Question: Where do I use @XMLElement annotation in my class?
URL:<URL>
I want it to be
'''
<Orders>
<Order>
</Order>
</Orders>
'''
'''
<Orderss>
<Orders>
</Orders>
</Orderss>
'''

I have following classes for Orders in my project.
OrderResource.java :
'''
package com.dao;
import java.sql.Connection;
import java.sql.PreparedStatement;
import java.sql.ResultSet;
import java.util.ArrayList;
import javax.xml.bind.annotation.XmlElement;
import javax.xml.bind.annotation.XmlElementWrapper;
import com.dto.Orders;
public class OrderResource {
int total;
public ArrayList<Orders> GetOrders(Connection connection, int id) throws Exception
{
ArrayList<Orders> feedData = new ArrayList<Orders>();
ArrayList<Integer> itemsId;
try
{
PreparedStatement ps = connection.prepareStatement("SELECT o.id , o.userId FROM dbo.Orders o join dbo.Items I on o.itemId = I.id join dbo.Users u on o.UserId = u.Id where o.userId = ? group by o.id, o.userId");
ps.setInt(1, id);
ResultSet rs = ps.executeQuery();
while(rs.next())
{
Orders o = new Orders();
o.setId(rs.getInt("id"));
ps = connection.prepareStatement("SELECT o.ItemId, price FROM dbo.Orders o join dbo.Items I on o.itemId = I.id WHERE o.UserId= ? and o.Id = ?");
ps.setInt(1, rs.getInt("userId"));
ps.setInt(2, rs.getInt("id"));
ResultSet rs2 = ps.executeQuery();
itemsId = new ArrayList<Integer>();
total = 0;
while(rs2.next()){
itemsId.add(rs2.getInt("ItemId"));
total = total + rs2.getInt("price");
}
o.setItem(itemsId);
o.setUserId(rs.getInt("userId"));
o.setTotalAmount(total);
feedData.add(o);
}
return feedData;
}
catch(Exception e)
{
throw e;
}
}
}
'''
1. package com.webService; import java.sql.Connection;
import java.util.ArrayList;
import javax.ws.rs.GET;
import javax.ws.rs.Path;
import javax.ws.rs.PathParam;
import javax.ws.rs.Produces;
import javax.ws.rs.core.MediaType;
import javax.xml.bind.annotation.XmlElement;
import javax.xml.bind.annotation.XmlElementWrapper;
import com.dao.Database;
import com.dao.OrderResource;
import com.dao.Resources;
import com.dto.Items;
import com.dto.Orders;
@Path("/")
public class OrderService {
OrderService(){
}
ArrayList<Orders> u = null;
Database database= new Database();
@GET
@Produces(MediaType.APPLICATION_XML)
public ArrayList<Orders> getOrders(@PathParam("userid") int userid) throws Exception
{
Connection connection = database.GetConnection();
OrderResource ur= new OrderResource();
u=ur.GetOrders(connection, userid);
return u;
}
}
3.
'''
package com.dto;
import java.util.ArrayList;
import javax.xml.bind.annotation.XmlElement;
import javax.xml.bind.annotation.XmlElementWrapper;
import javax.xml.bind.annotation.XmlRootElement;
@XmlRootElement
public class Orders {
private int id;
private ArrayList<Integer> items;
private int userId;
private int totalAmount;
public Orders(){
}
private ArrayList<Integer> Items;
public Orders(int id,ArrayList<Integer> items, int userId , int totalAmount){
Items = new ArrayList<Integer>();
this.id = id;
this.items = items;
this.userId = userId;
this.totalAmount = totalAmount;
}
/**
* @return the Id
*/
public int getId() {
return id;
}
/**
* set Id
*/
public void setId(int id) {
this.id = id;
}
/**
* @return the ItemId
*/
/*@XmlElementWrapper(name="Items")
@XmlElement(name="Item")
public ArrayList<Integer> getItemId() {
return Items;
}
/**
* @set name
*/
/*public void setItem(ArrayList<Integer> items) {
this.items = items;
}
*/
@XmlElementWrapper(name="Items")
@XmlElement(name="Item")
public ArrayList<Integer> getItemId() {
return items;
}
/**
* @set name
*/
public void setItem(ArrayList<Integer> items) {
this.items = items;
}
/**
* @return price
*/
public int getUserId() {
return userId;
}
/**
* set price
*/
public void setUserId(int userId) {
this.userId = userId;
}
public int getTotalAmount(){
return totalAmount;
}
public void setTotalAmount(int totalAmount){
this.totalAmount = totalAmount;
}
}
'''
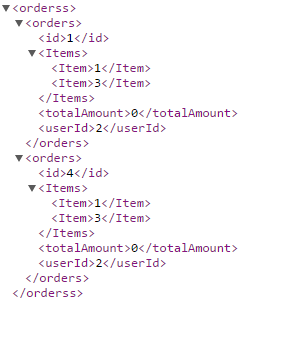
Answer: On the 'Orders' class, add the 'name' to the '@XmlRootElement'. The default will be the name of the class. So each order will be '<Orders>' and when it gets wrapped (because it's in a list) the wrapper element will simply append an 's', which will give you '<Orderss>'. So just set the 'name' to 'Order'
'''
@XmlRootElement(name = "Order")
public class Orders
'''
Or simply change the name of the class to 'Order', which to me actually makes more sense semantically, since an instance of the class is just one order, not plural (multiple orders).